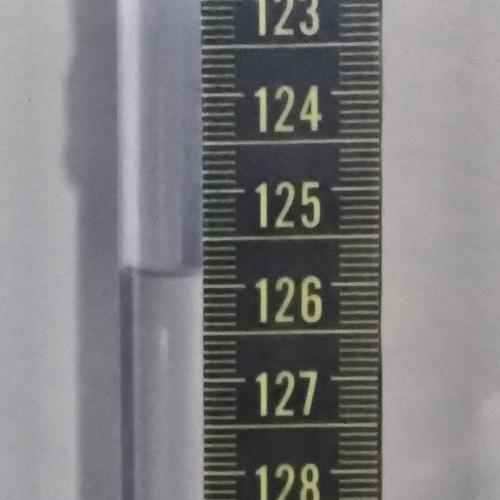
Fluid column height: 125.9 cm